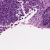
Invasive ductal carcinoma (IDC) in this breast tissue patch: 1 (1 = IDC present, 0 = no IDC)